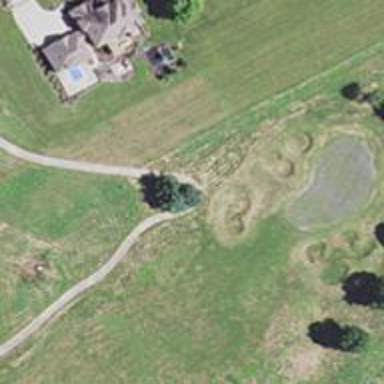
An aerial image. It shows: Path for both road and golf.